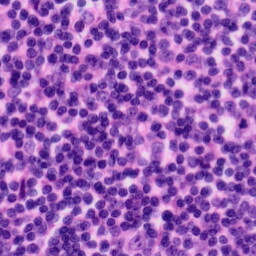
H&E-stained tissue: Tonsil